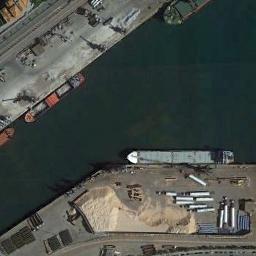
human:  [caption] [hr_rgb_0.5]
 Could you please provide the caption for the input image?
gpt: Several cargo ships of different sizes are docked at the cargo terminal .

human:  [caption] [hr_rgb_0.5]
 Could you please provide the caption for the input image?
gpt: There are several bulk carriers docked at the dock, With sand and other cargo on the dock .

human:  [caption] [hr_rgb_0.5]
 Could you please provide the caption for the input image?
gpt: There are many cars on the dock next to the ships .

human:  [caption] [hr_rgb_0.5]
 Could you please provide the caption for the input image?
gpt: There are four ships in the green water on the shore .

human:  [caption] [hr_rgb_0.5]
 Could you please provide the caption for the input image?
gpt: There are several ships at the harbor .